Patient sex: F
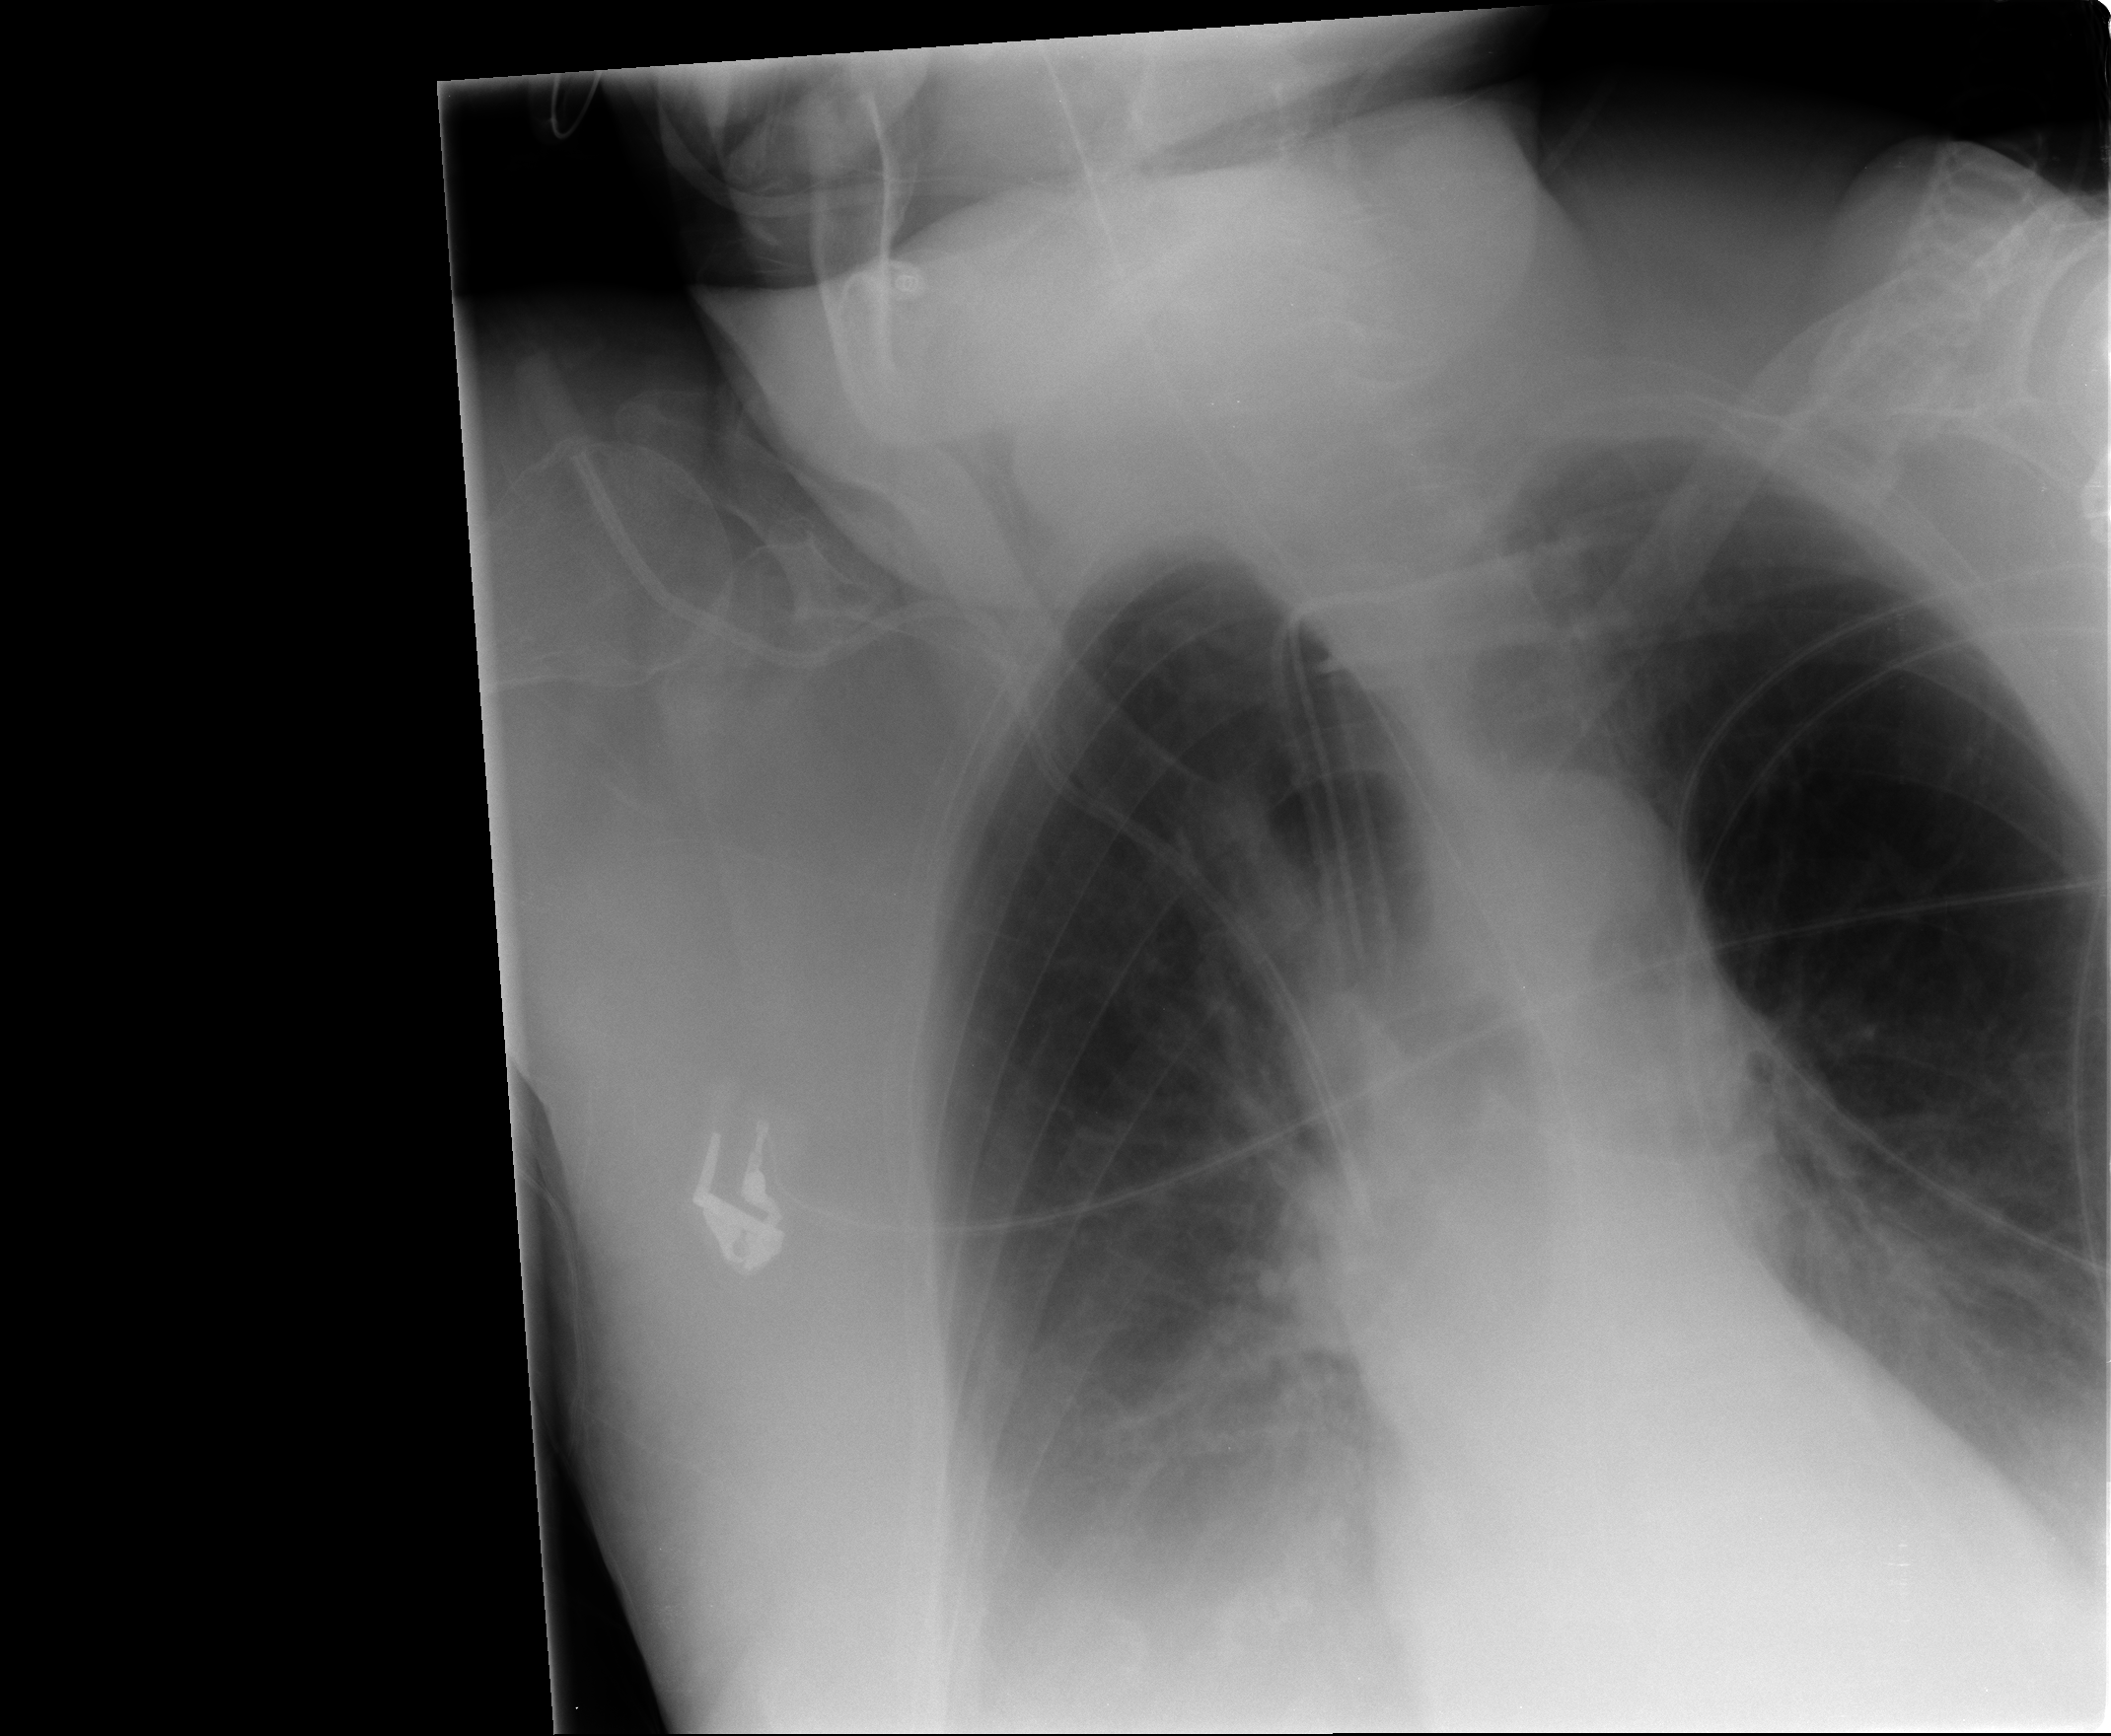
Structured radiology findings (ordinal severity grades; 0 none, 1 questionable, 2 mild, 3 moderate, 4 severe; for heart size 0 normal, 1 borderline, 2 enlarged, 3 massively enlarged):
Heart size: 0
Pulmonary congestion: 0
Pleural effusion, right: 2
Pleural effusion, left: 0
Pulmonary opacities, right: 0
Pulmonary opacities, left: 0
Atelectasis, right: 0
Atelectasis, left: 0